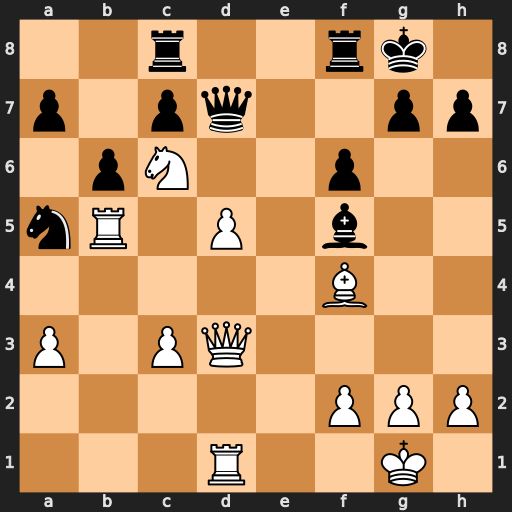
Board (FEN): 2r2rk1/p1pq2pp/1pN2p2/nR1P1b2/5B2/P1PQ4/5PPP/3R2K1
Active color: w
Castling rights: -
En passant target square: -
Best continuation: Qxf5 Qxf5 Ne7+ Kf7 Nxf5